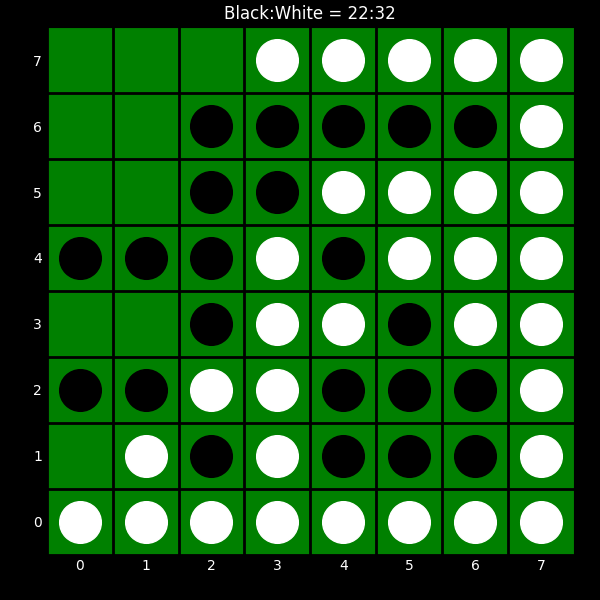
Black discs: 22
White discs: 32